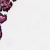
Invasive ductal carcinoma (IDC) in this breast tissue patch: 0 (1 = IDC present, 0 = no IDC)